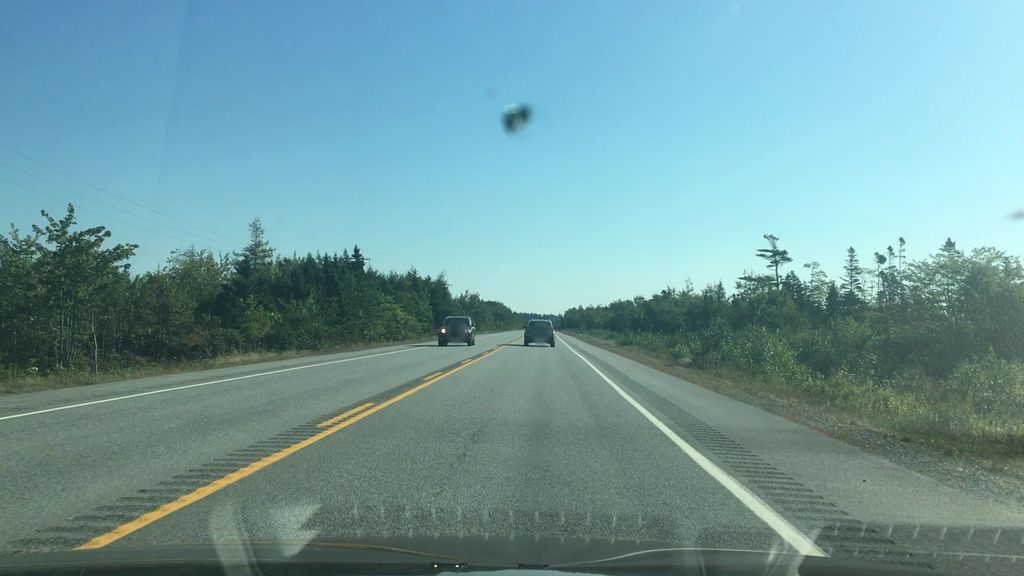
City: halifax